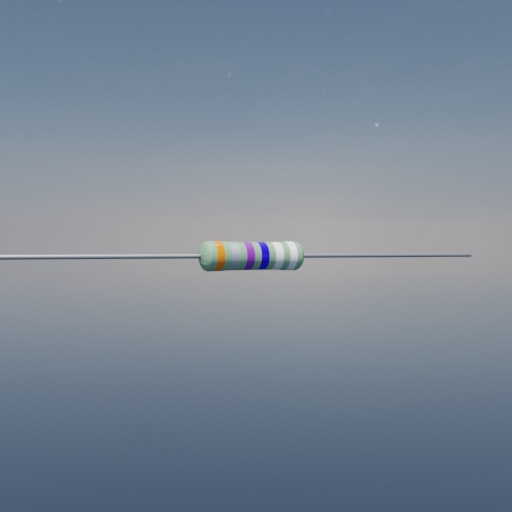
Resistor colour bands (in order): orange, silver, violet, blue, white, white